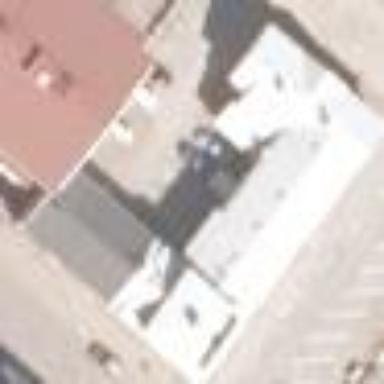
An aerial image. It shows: Retail building.